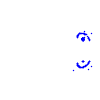
Particle: proton